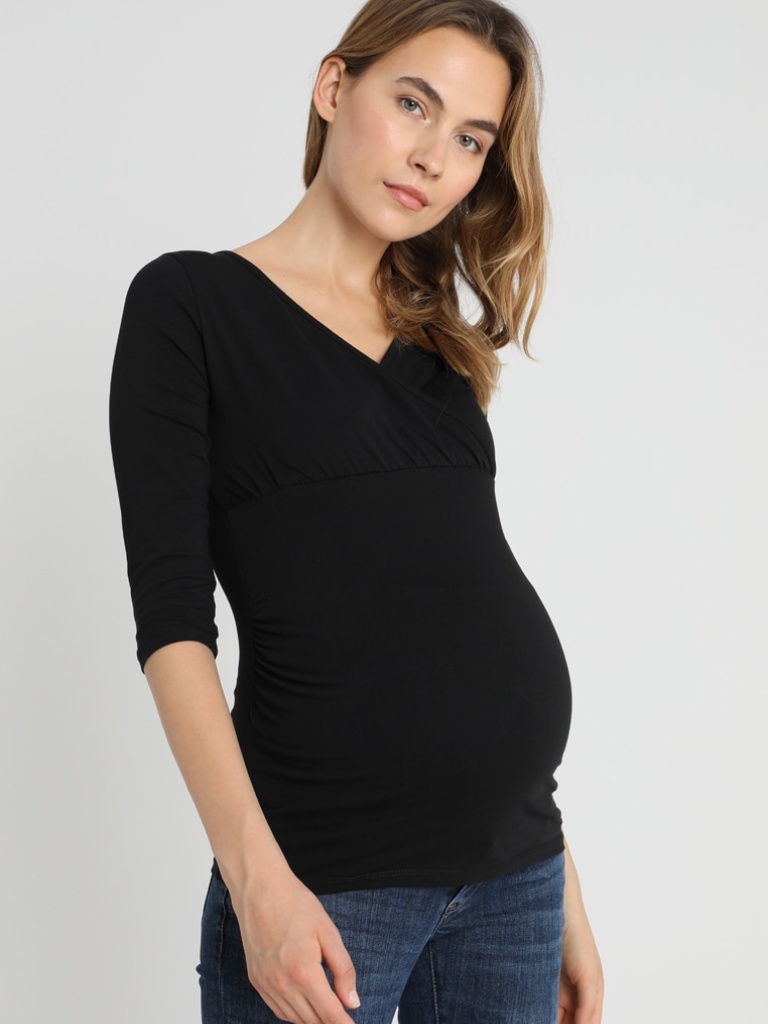
jersey tight a long-sleeved with the sleeves down knee length Untucked v-neck dress